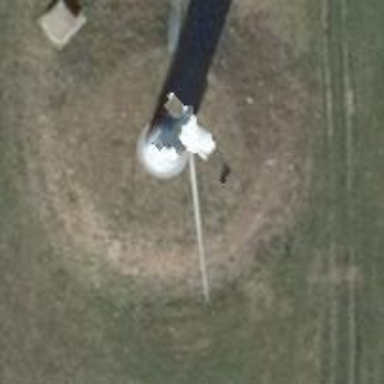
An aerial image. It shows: Wind generator powered by wind. The generator type is horizontal axis and it uses wind turbines.